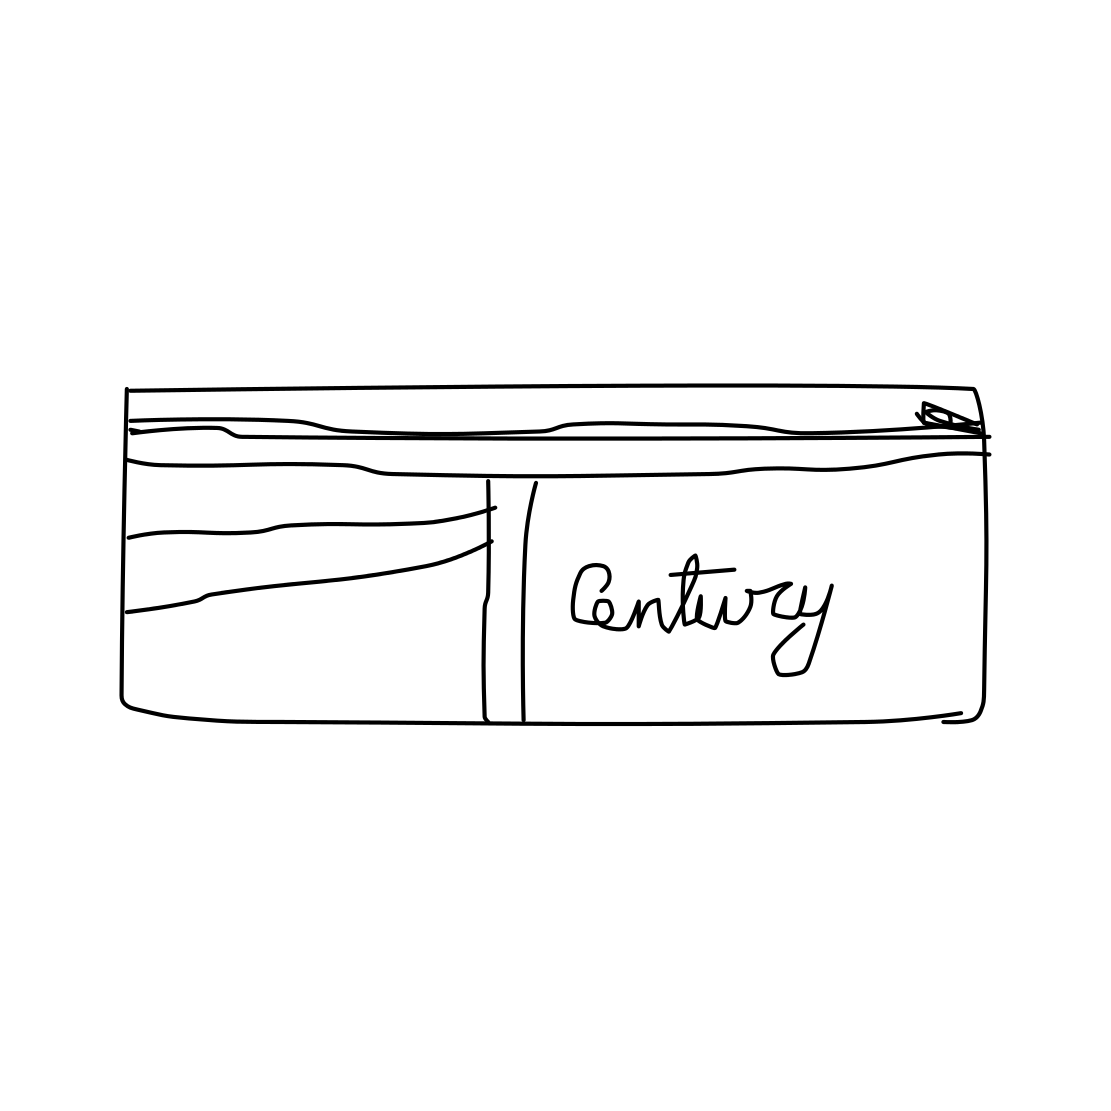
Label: purse